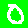
Digit: 0